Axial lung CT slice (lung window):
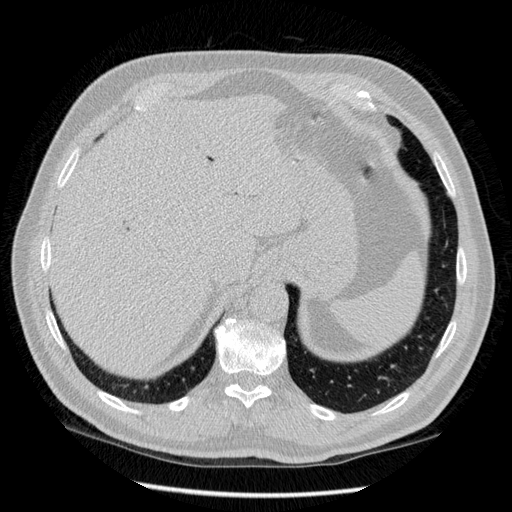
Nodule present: no